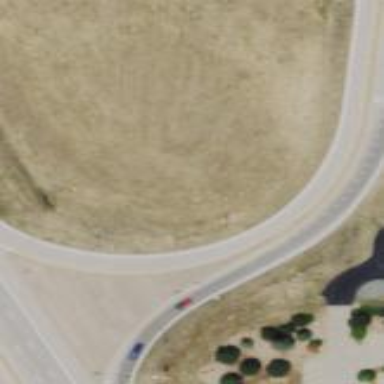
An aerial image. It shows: Traffic island along the road.